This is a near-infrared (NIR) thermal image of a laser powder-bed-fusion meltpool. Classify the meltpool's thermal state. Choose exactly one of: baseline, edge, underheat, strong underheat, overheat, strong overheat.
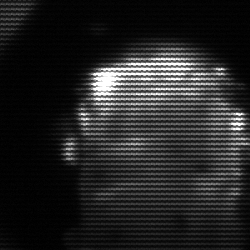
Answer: baseline